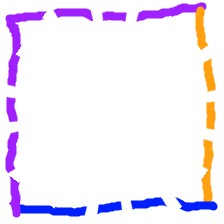
Shape: square